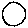
Label: circle